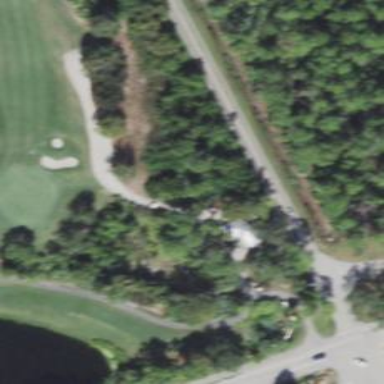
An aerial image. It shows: Path for both roads and golfers.